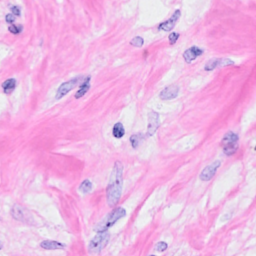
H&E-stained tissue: Breast